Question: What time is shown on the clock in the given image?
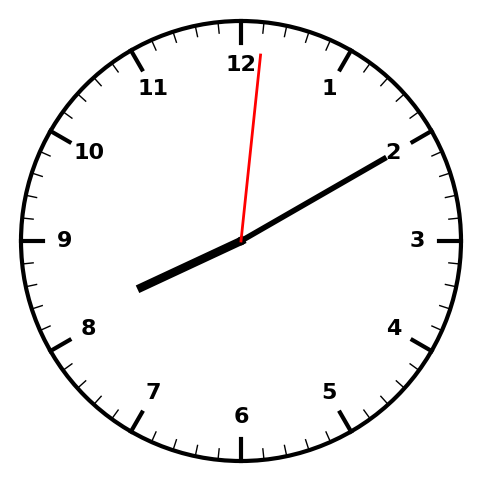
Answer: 08:10:01